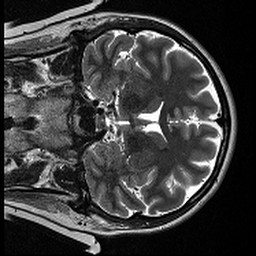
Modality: T2w
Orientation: coronal